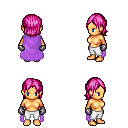
a pixel art fantasy rpg character, female body template, human, tanned skin, lavender cape, white pants, pink long bangs hairstyle, metal gloves, four views (front, back, left, right), 2x2 character sprite sheet, small pixel art, hard edges, no anti-aliasing